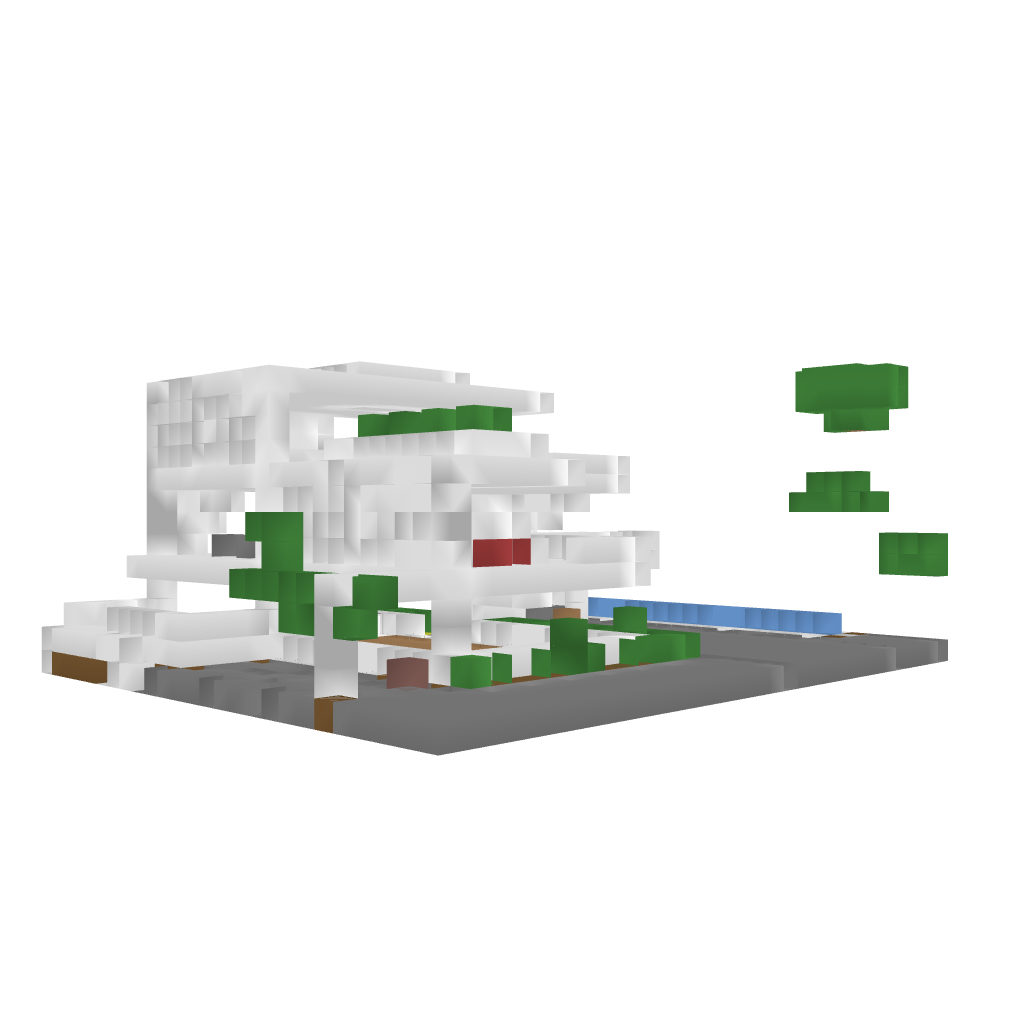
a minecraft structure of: Modern house bad low quality